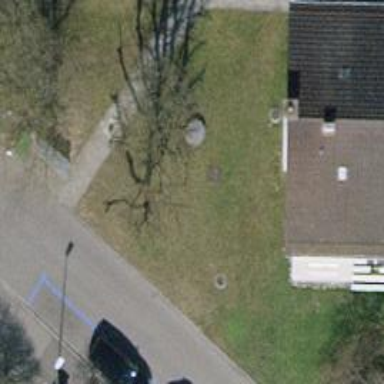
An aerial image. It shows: Urban tree adds touch of nature to the surroundings.